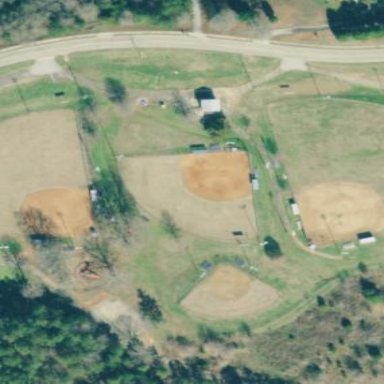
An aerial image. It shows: Baseball pitch for leisure land activities.